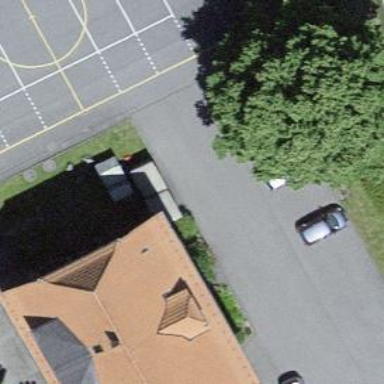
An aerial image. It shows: School building.